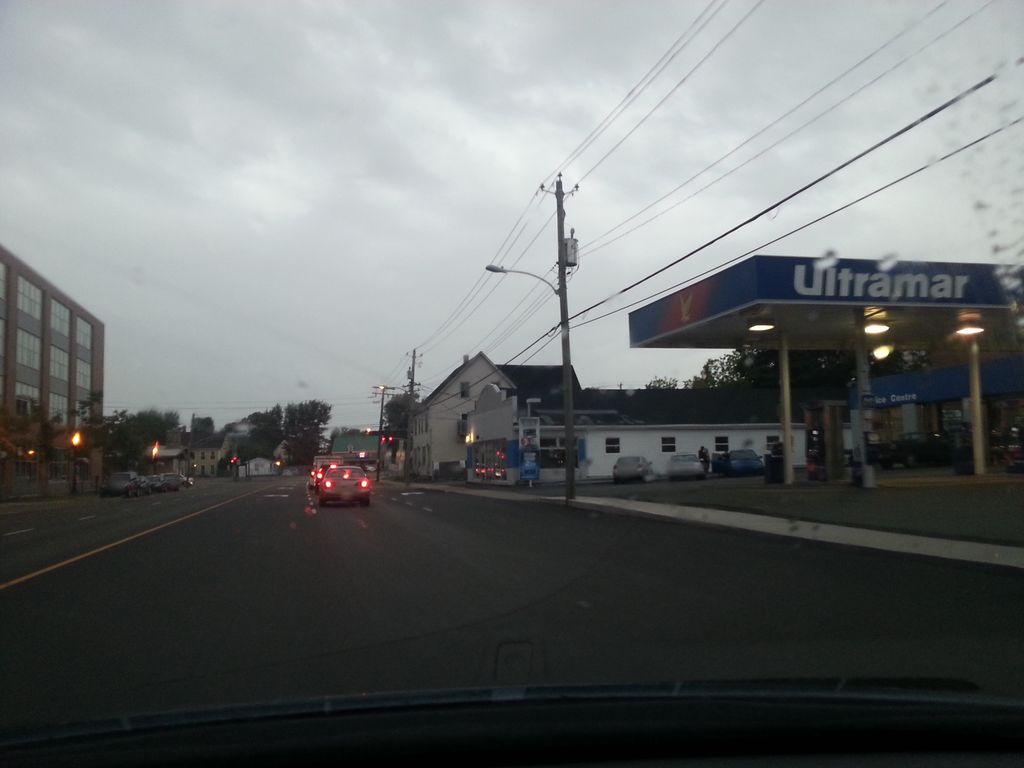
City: charlottetown